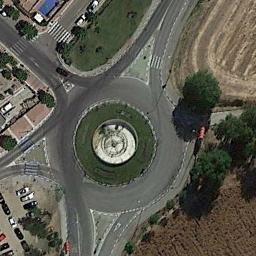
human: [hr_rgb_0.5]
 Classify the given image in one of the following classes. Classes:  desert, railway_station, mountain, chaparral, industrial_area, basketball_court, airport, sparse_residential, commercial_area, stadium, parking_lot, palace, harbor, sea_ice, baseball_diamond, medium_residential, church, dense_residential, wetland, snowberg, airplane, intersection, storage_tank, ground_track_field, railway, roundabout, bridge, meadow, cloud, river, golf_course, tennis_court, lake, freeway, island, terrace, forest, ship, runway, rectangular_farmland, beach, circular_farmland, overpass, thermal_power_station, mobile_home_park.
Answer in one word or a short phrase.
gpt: roundabout